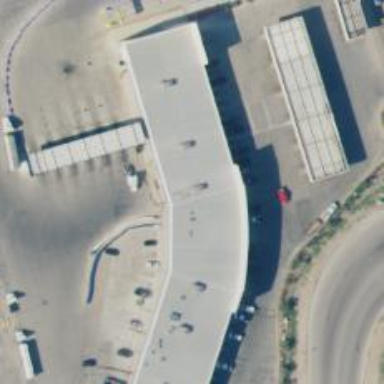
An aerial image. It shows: Supermarket.